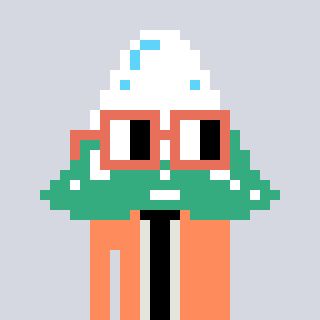
a pixel art character with square orange glasses, a snowy mountain-shaped head and a peachy-colored body on a cool background